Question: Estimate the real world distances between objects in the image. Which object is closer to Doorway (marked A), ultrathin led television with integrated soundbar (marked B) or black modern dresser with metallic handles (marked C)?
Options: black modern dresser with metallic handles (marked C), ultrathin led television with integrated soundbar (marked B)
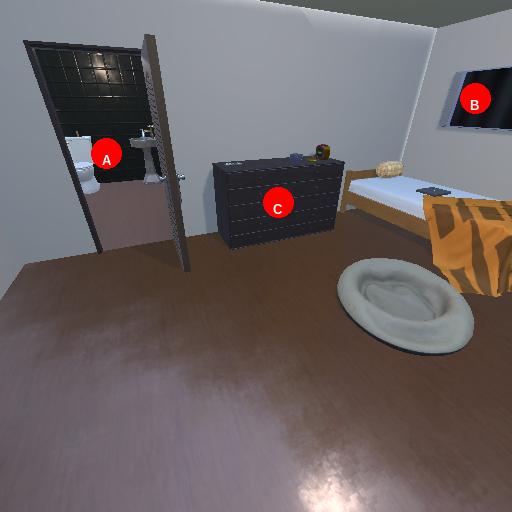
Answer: black modern dresser with metallic handles (marked C)